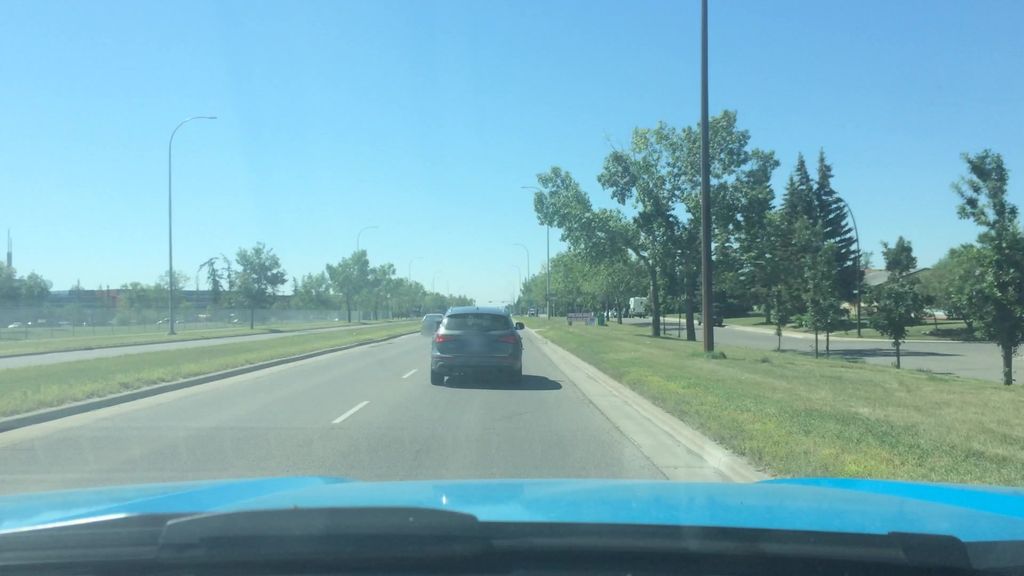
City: calgary